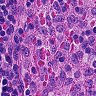
Metastatic tissue present: no